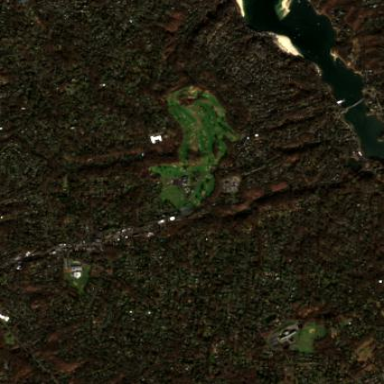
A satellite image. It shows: Golf course.